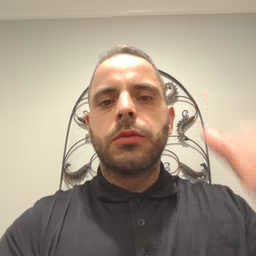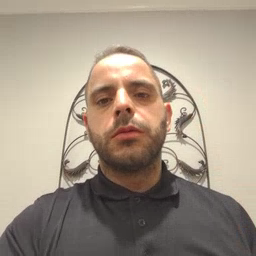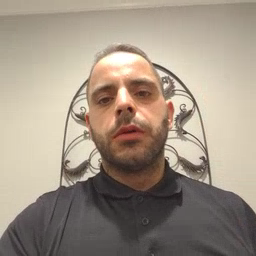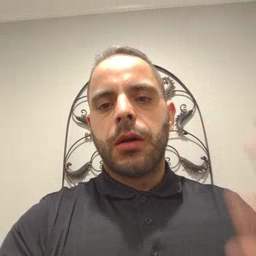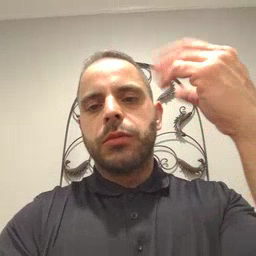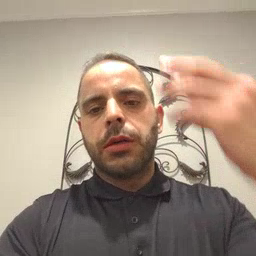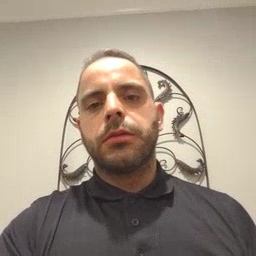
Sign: outside